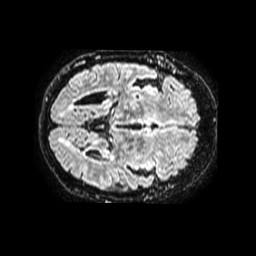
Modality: FLAIR
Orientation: axial
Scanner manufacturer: philips
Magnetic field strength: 1.5 T
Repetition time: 8 s
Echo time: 0.3024 s